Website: home-depot
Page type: customer-info-address
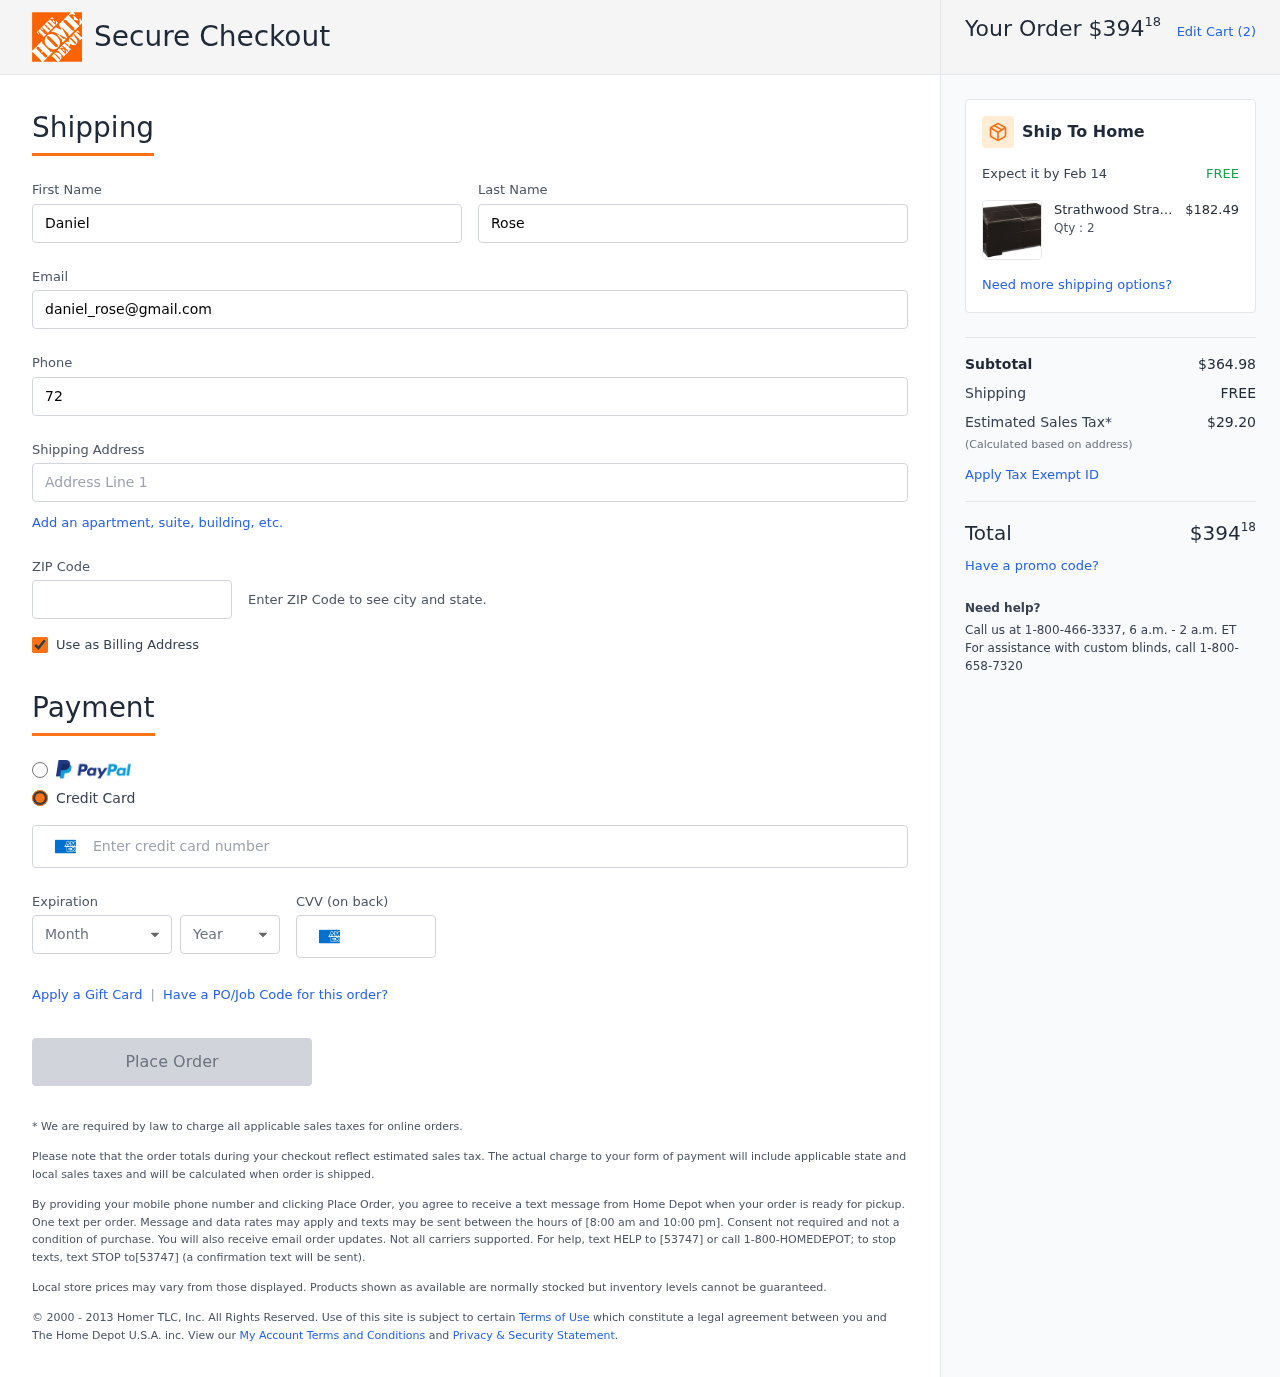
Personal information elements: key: PII_CARD_CVV
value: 3780
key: PII_CARD_EXPIRY_MONTH
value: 02
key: PII_CARD_EXPIRY_YEAR
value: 30
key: PII_CARD_NUMBER
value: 3410 1495 1310 563
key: PII_EMAIL
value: daniel_rose@gmail.com
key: PII_FIRSTNAME
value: Daniel
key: PII_LASTNAME
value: Rose
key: PII_PHONE
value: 7208797135
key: PII_POSTCODE
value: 82374
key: PII_STREET
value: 49010 Gonzalez Highway
Product elements: key: PRODUCT1_BRAND
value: Strathwood
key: PRODUCT1_NAME
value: Strathwood Aspen Leather Ottoman, Brown
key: PRODUCT1_NAME
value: Strathwood Aspen Lea...
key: PRODUCT1_PRICE
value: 182.49
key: PRODUCT1_QUANTITY
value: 2
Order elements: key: ORDER_TOTAL
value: $39418
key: ORDER_NUM_ITEMS
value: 2
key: ORDER_DELIVERY_DATE
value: Feb 14
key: ORDER_SUBTOTAL
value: $364.98
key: ORDER_SHIPPING_COST
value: FREE
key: ORDER_TAX
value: $29.20